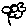
Label: flower